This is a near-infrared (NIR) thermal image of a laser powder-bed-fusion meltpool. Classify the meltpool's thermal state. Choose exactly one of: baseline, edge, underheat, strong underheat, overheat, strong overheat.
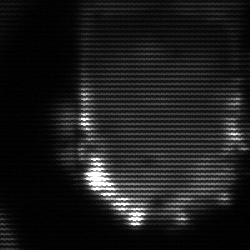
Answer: baseline